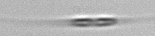
Label: Cylindrotheca